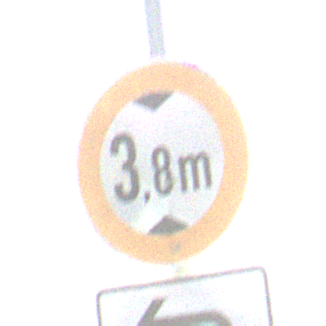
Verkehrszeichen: TatsaechlicheHoehe
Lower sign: RichtungsangabeDurchPfeile2
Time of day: MorningAfternoon
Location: Outdoor (Suburban)
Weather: PartlyCloudy
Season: NotSpecified
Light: Natural